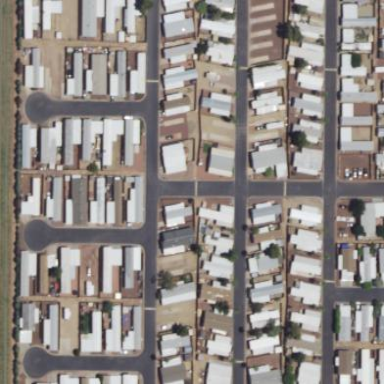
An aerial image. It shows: Mobile residential area.